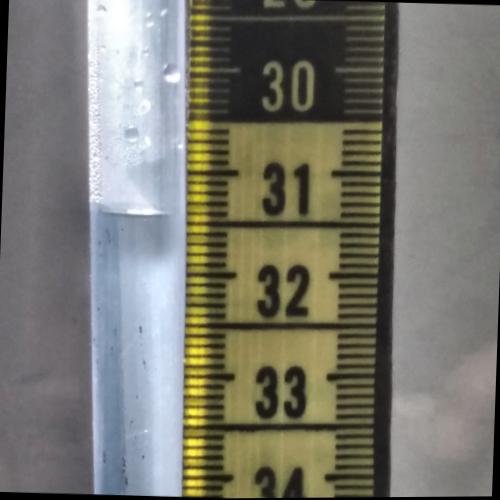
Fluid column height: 31.4 cm